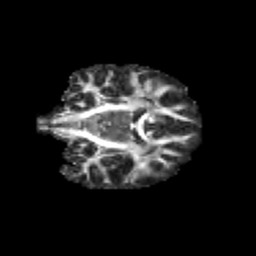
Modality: FA
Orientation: coronal
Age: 12
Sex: female
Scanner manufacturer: siemens
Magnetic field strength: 3 T
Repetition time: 3.8 s
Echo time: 0.07 s